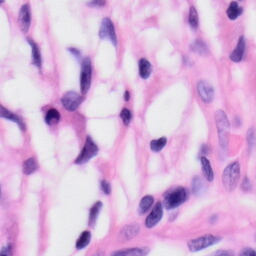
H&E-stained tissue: Skin